Question: I am trying to go through instructions to upload my Django site to a hosting. There is an "Admin" button mentioned. According to the screen shot it should be situated on the left of "Unwatch" button. But I do not have it. How to make it visible?

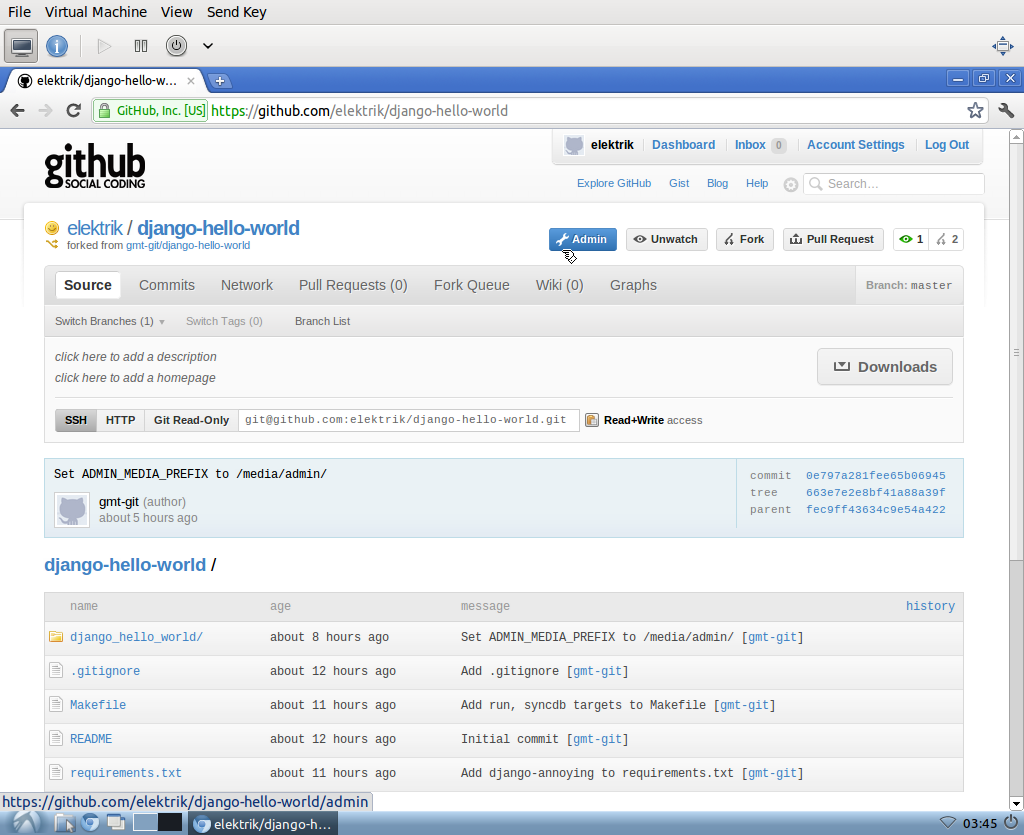
Answer: This seems to be an old screenshot of GitHub.
It should now be the "settings": <URL>, in the right part of the page.
The "Post-Receive URL" service hook os now part of the <URL>.